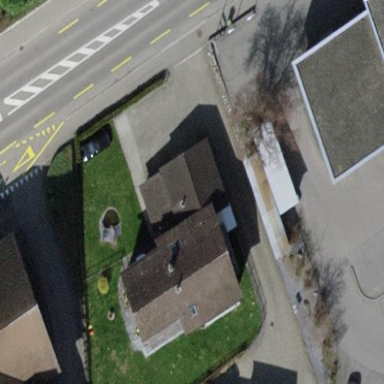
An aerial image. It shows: Simple house.